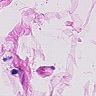
Metastatic tissue present: no